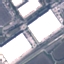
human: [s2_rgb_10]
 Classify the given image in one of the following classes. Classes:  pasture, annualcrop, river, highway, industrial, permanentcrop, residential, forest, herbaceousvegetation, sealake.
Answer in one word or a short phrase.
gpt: Industrial